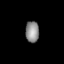
Tissue: lung
Cell type: Others
Senescence score: 0.2394
Nuclear area (px): 283
Mean DAPI intensity: 139.219